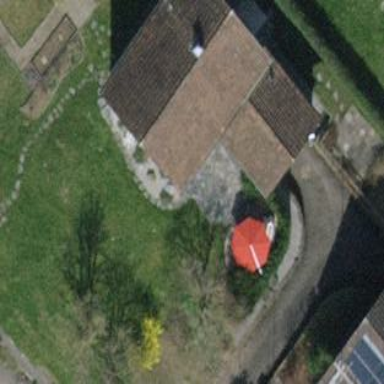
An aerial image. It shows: Detached building with gabled roof.